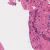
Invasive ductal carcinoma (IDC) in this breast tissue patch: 0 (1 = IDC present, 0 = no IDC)